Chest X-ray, AP view. Patient: 40 years old, sex M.
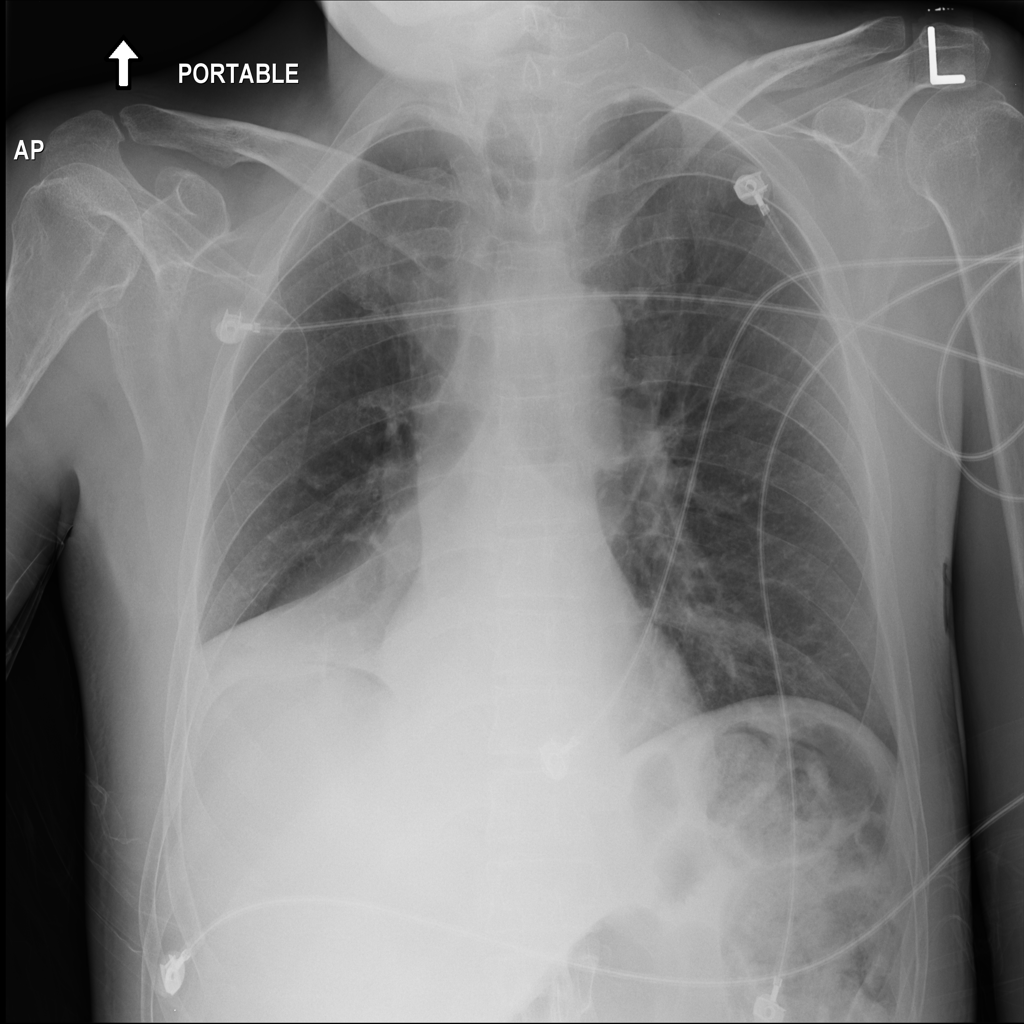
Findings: Atelectasis